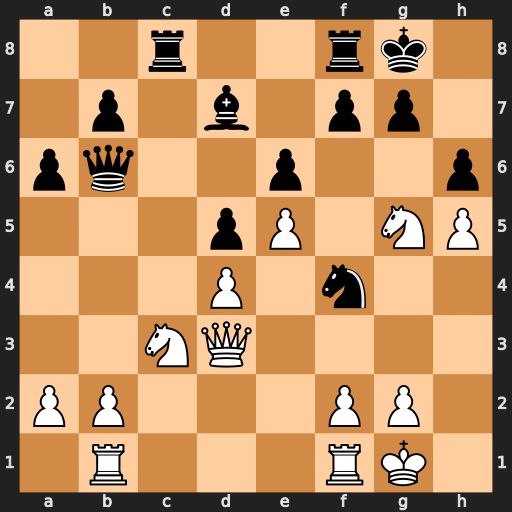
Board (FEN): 2r2rk1/1p1b1pp1/pq2p2p/3pP1NP/3P1n2/2NQ4/PP3PP1/1R3RK1
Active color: w
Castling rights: -
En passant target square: -
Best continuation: Qh7#